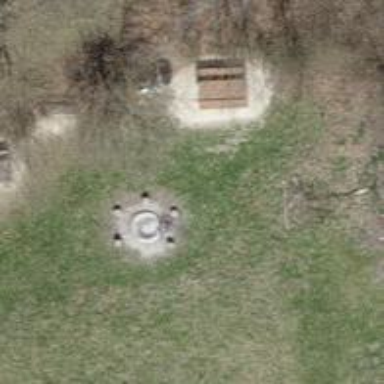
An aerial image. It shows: BBQ amenity.